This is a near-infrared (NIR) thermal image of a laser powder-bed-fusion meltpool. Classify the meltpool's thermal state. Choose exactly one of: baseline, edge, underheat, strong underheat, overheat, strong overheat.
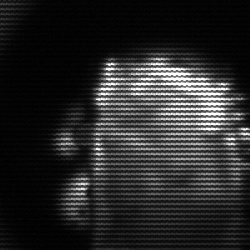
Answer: baseline